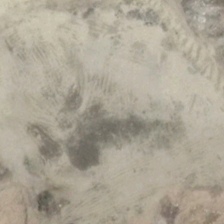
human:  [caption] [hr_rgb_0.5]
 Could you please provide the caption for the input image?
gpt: the land was a vast expanse of bare land .

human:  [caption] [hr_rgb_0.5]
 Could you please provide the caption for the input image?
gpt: there is a small green lawn beside the bare land .

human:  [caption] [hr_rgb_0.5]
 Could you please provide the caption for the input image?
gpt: the land was a vast expanse of bare land .

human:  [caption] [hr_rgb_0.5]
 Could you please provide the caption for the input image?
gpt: there is a small green lawn beside the bare land .

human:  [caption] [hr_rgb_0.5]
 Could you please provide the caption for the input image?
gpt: there is a small green lawn beside the bare land .